Interaction volume radius: 10 \u00c5
Interaction volume height: 20 \u00c5
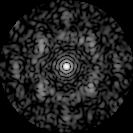
Disorder parameter: 0.6946